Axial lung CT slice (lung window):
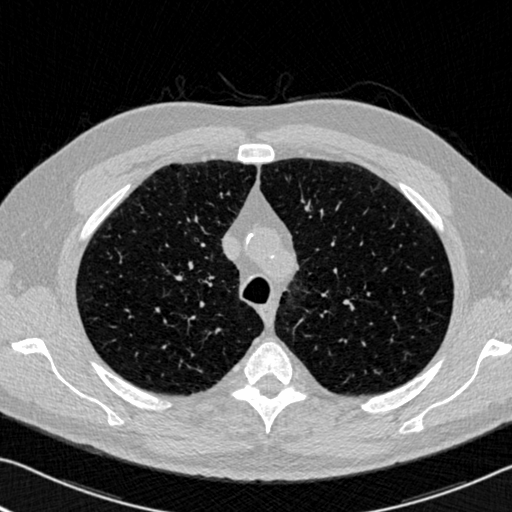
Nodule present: no